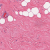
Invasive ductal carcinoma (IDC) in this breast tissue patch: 0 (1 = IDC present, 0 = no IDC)